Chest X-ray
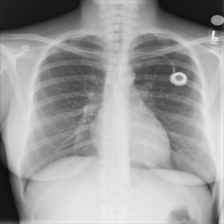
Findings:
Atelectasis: negative
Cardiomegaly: negative
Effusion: negative
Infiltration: negative
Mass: negative
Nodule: negative
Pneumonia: negative
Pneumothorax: negative
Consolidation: negative
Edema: negative
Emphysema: negative
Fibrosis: negative
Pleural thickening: negative
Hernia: negative